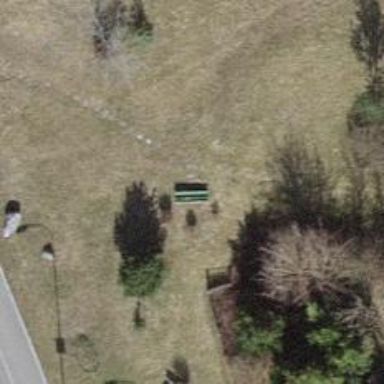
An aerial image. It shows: Bench.